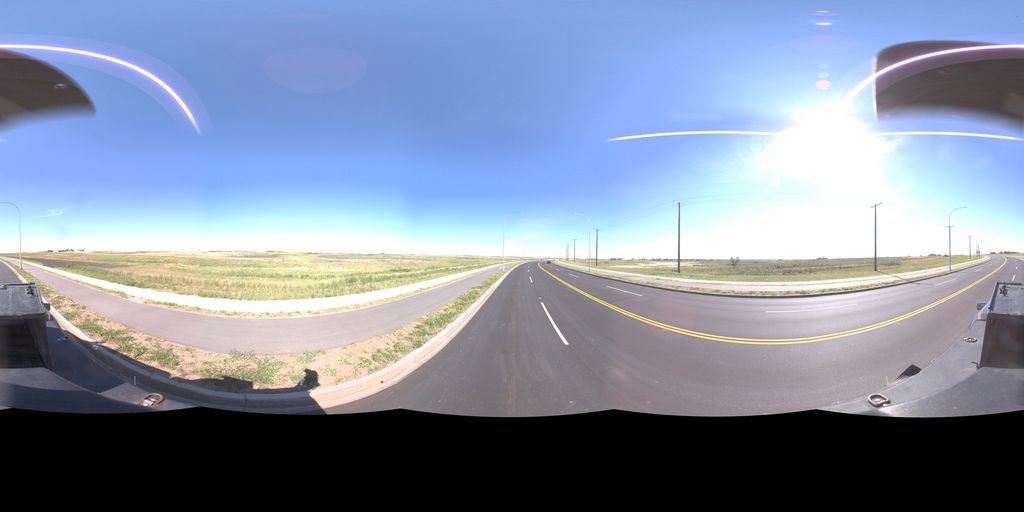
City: saskatoon